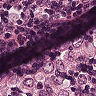
Metastatic tissue present: yes